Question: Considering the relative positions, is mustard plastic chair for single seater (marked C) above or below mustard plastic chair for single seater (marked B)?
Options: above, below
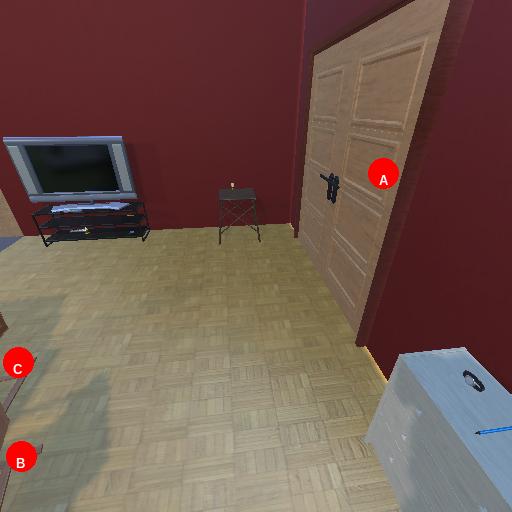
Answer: above